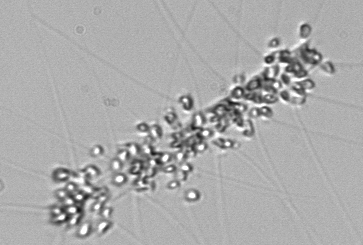
Label: Chaetoceros_didymus_TAG_external_flagellate